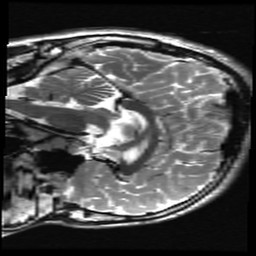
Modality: T2w
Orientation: sagittal
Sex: male
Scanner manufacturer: ge
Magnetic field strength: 3 T
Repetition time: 5 s
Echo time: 0.1015 s